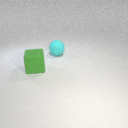
large green rubber cube to the left of large cyan rubber sphere